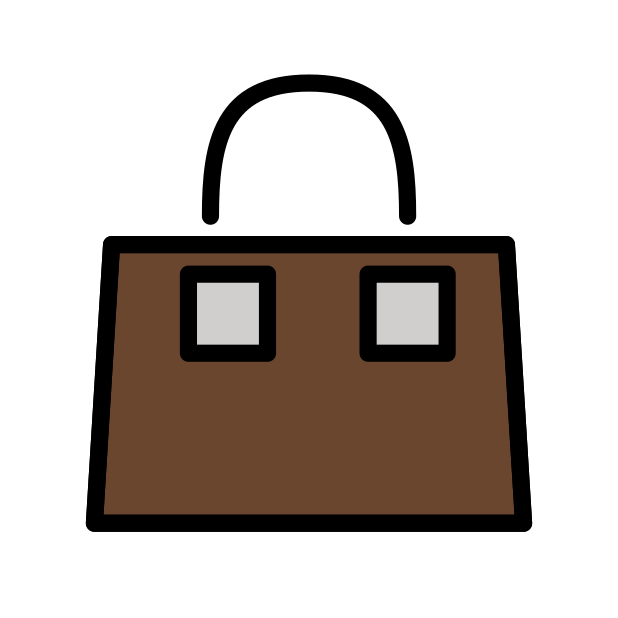
handbag